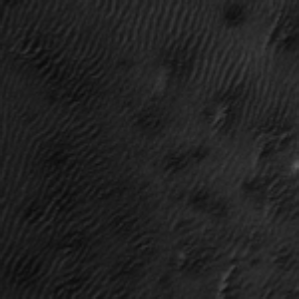
Label: frost